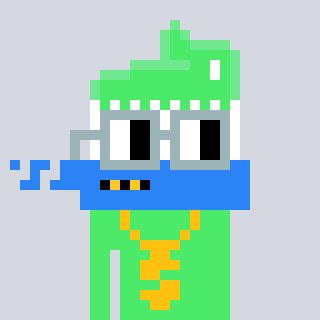
a pixel art character with square dark gray glasses, a toothbrush-shaped head and a teal-colored body on a cool background